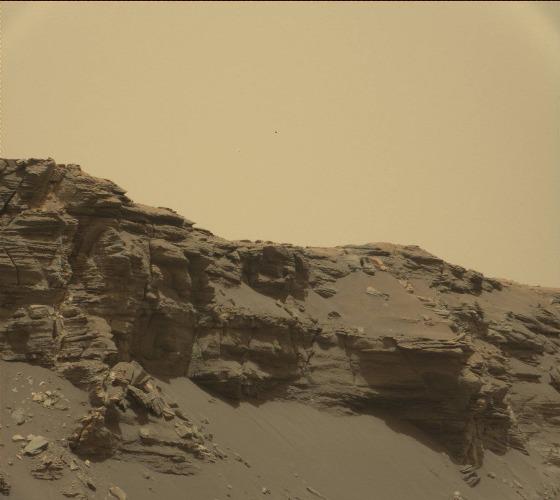
Terrain classes present: Bedrock, Gravel / Sand / Soil, Rock, Shadow, Sky / Distant Mountains